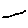
Label: line